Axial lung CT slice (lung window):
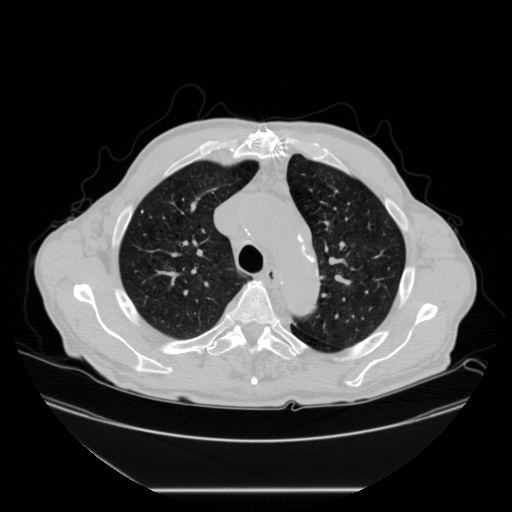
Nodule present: no